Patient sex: F
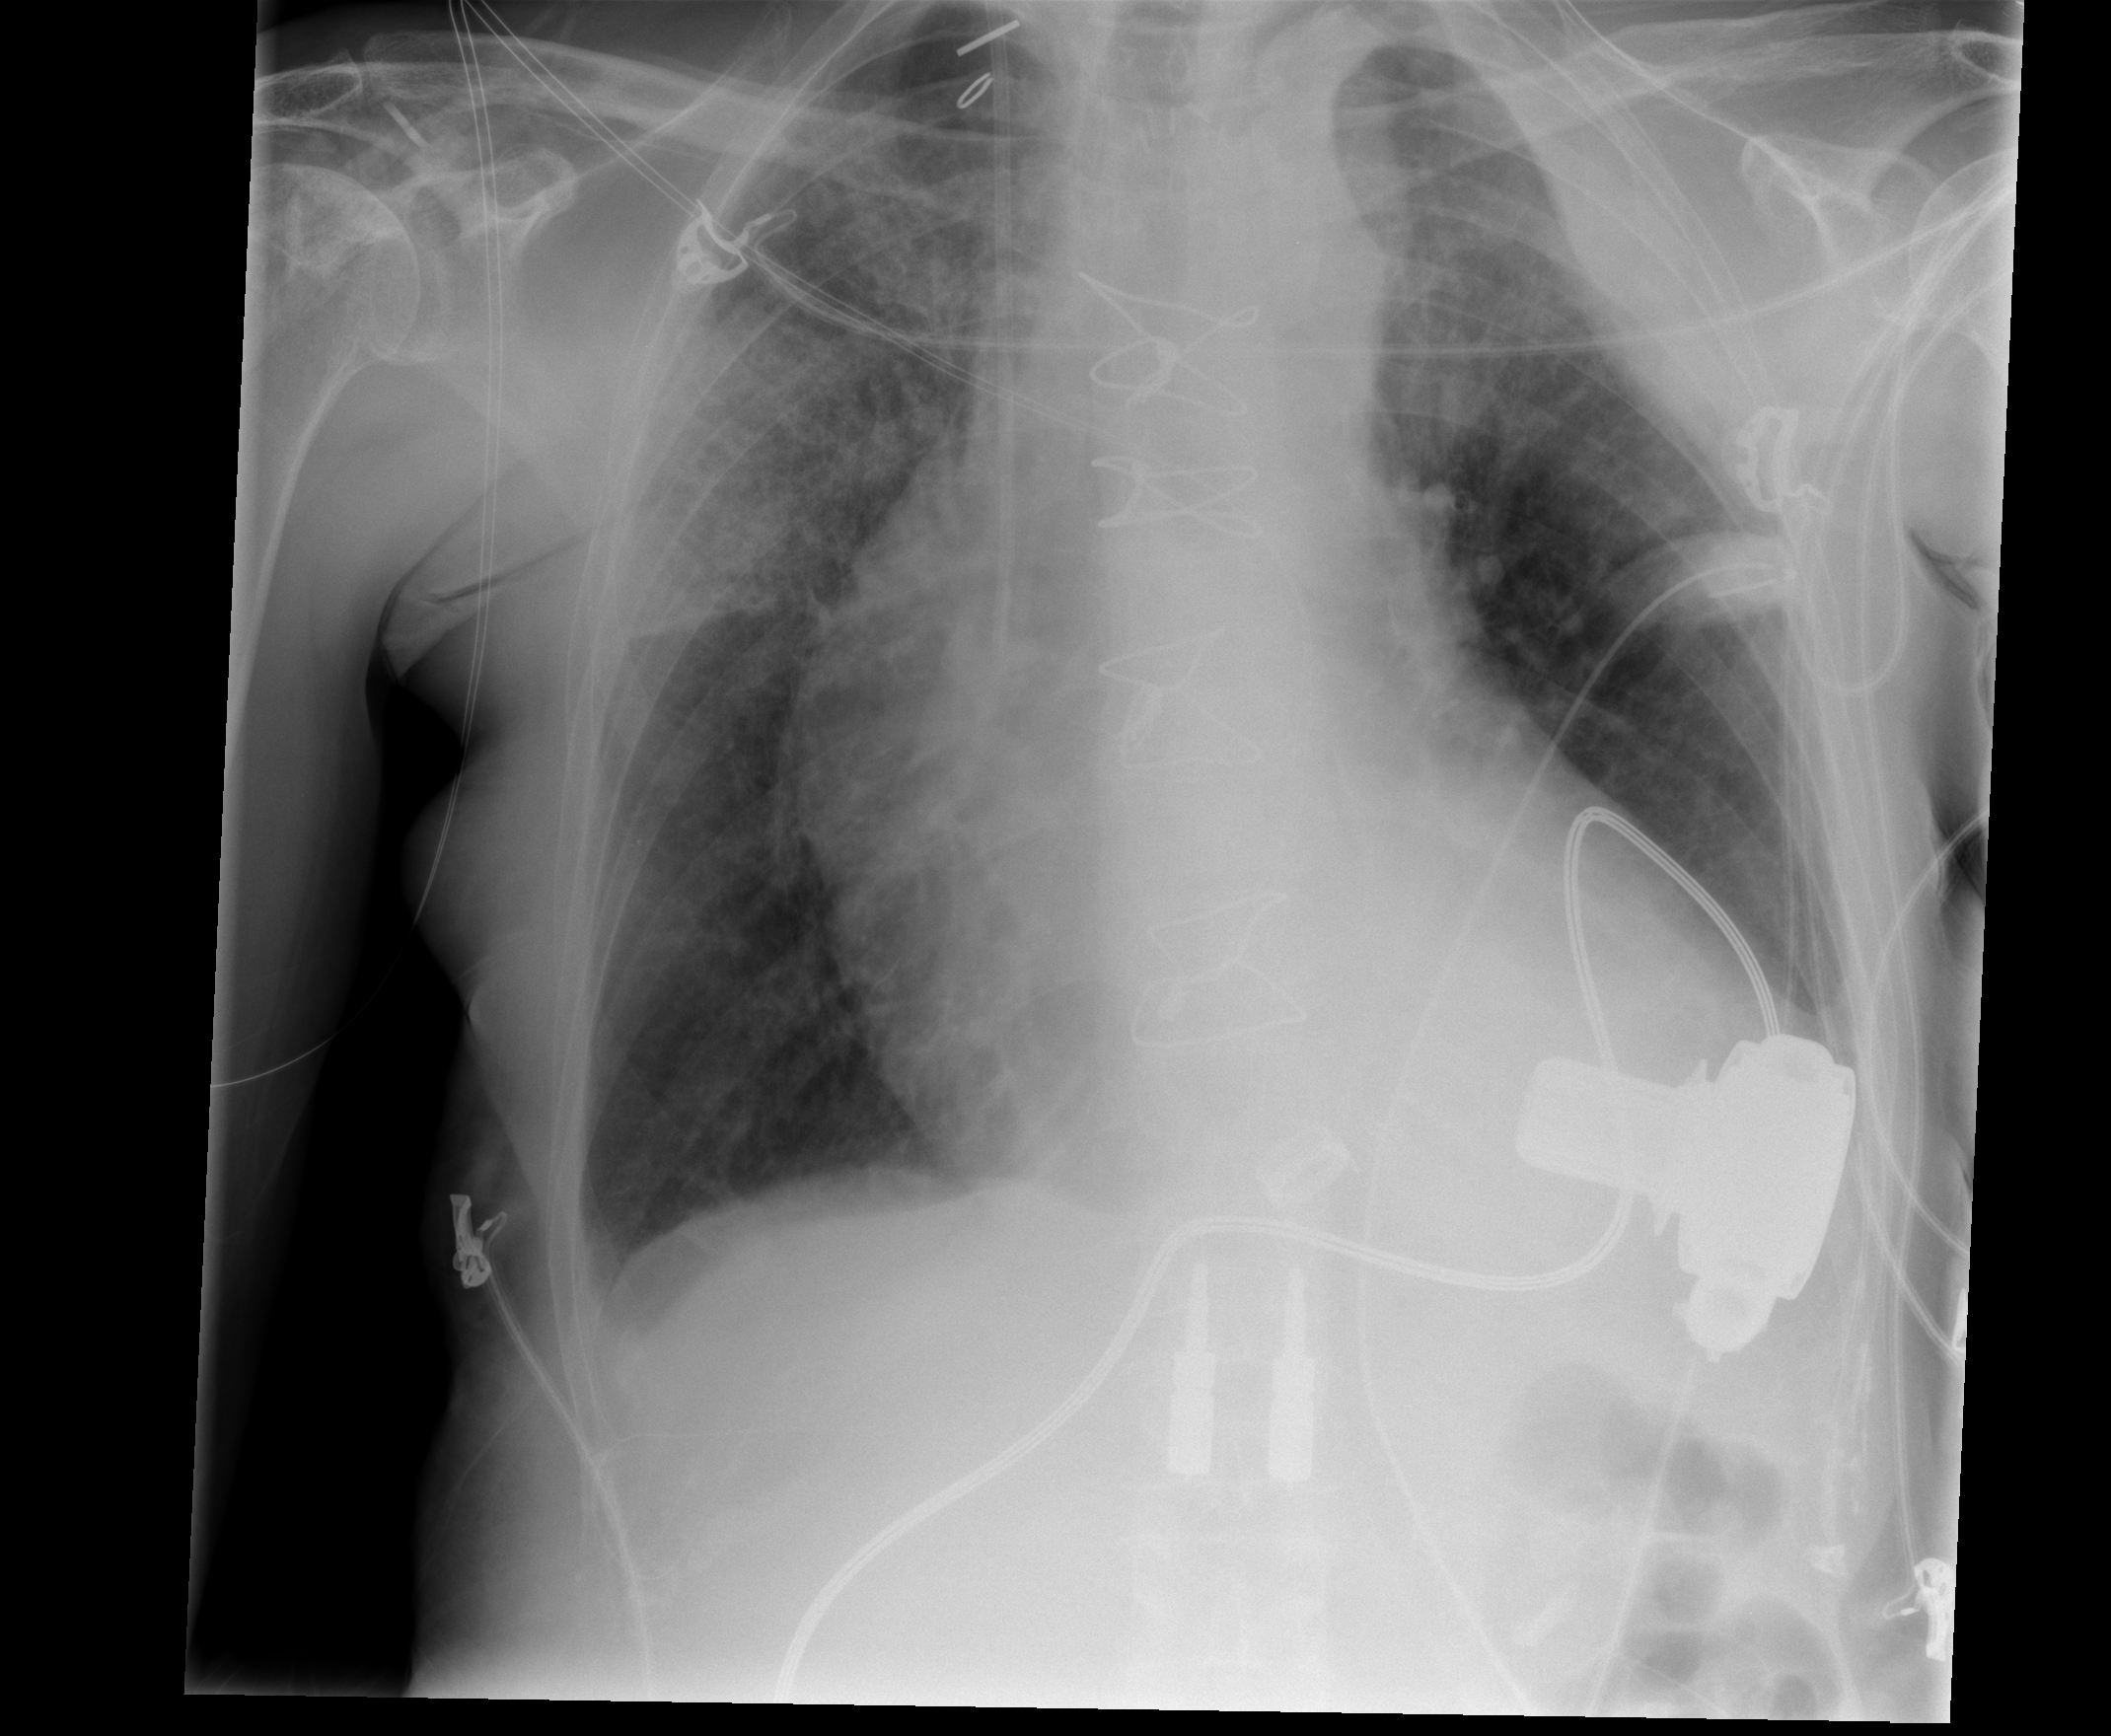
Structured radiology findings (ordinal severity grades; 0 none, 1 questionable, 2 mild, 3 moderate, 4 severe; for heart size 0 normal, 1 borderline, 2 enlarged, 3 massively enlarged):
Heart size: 2
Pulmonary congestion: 2
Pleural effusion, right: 1
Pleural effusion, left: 2
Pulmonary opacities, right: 3
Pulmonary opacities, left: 3
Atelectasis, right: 2
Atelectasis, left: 2